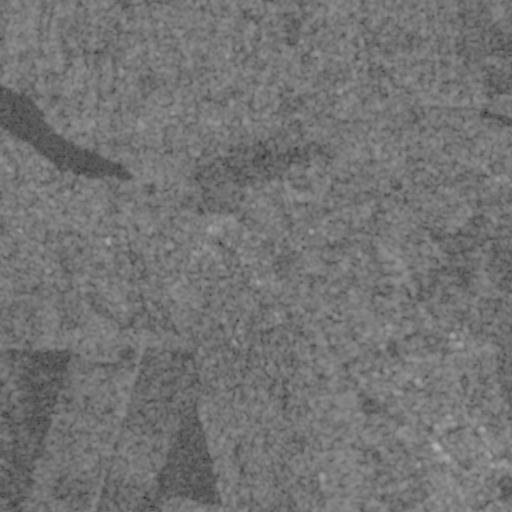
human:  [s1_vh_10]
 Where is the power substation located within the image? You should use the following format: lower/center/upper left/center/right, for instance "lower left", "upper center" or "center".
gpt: The power substation is located in the lower right of the image.
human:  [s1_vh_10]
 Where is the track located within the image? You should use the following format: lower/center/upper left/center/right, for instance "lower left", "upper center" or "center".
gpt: The track is located in the lower right of the image.
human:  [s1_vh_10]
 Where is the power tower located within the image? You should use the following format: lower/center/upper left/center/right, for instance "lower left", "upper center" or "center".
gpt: There is no power tower in the image.

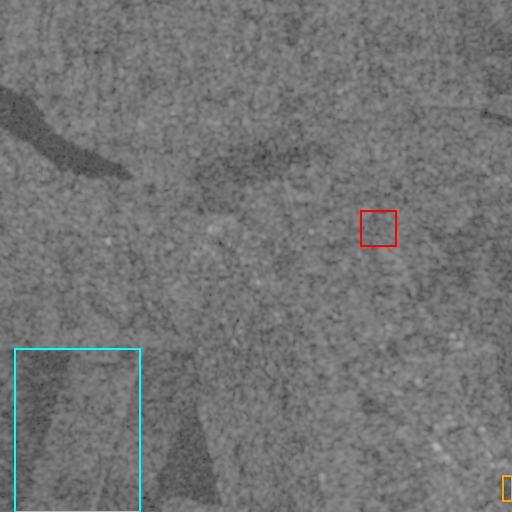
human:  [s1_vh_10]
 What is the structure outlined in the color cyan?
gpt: The structure outlined in cyan is a crop field.
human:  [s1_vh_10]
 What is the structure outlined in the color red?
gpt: The structure outlined in red is a park.
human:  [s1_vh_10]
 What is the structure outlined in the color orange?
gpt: The structure outlined in orange is a track.
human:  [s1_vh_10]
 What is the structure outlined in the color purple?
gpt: There is no purple outline.